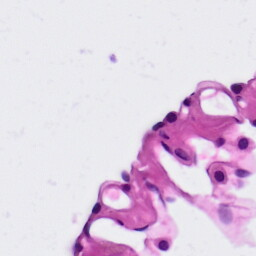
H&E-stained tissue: Lung